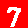
Digit: 7